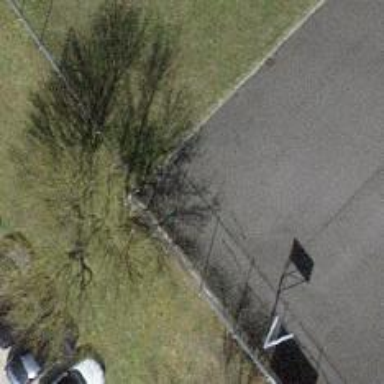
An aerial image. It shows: Fence with chain link type.